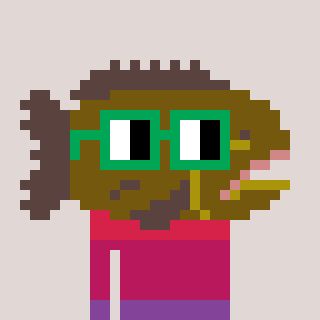
a pixel art character with square green glasses, a grouper-shaped head and a orange-colored body on a warm background